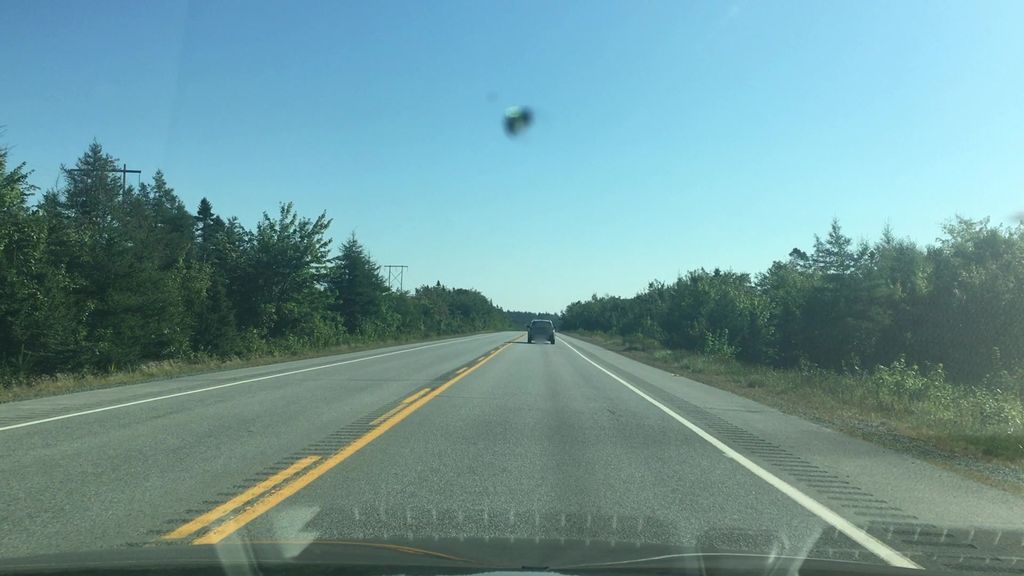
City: halifax